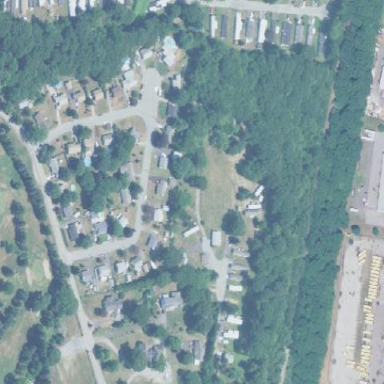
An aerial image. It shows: Residential area designated as trailer park.